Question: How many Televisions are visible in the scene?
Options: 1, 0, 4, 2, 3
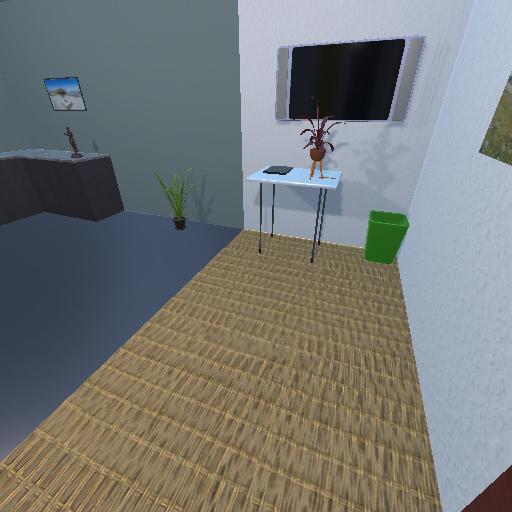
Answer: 1